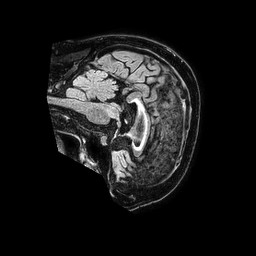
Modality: FLAIR
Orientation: sagittal
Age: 84
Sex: male
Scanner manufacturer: philips
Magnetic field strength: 1.5 T
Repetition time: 4.8 s
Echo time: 0.3 s